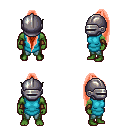
a pixel art fantasy rpg character, male body template, orc, green skin, teal tunic, teal pants, red extra-long topknot hairstyle, metal helm, leather bracers, four views (front, back, left, right), 2x2 character sprite sheet, small pixel art, hard edges, no anti-aliasing